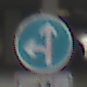
Verkehrszeichen: VorgeschriebeneFahrtrichtungGeradeausOderLinks
Zusatzzeichen unten: EinspurigeFahrzeugeFrei6
Umgebung: Roofed, Urban
Tageszeit: Midday
Wetter: Overcast
Licht: Artificial
Jahreszeit: NotSpecified
Kontrast: MediumContrast